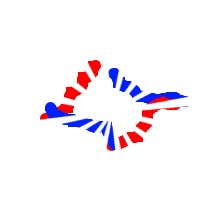
Shape: rhombus